Field crop: maize
Growth stage: 2
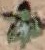
Species: chenopodium